Interaction volume radius: 5 \u00c5
Interaction volume height: 25 \u00c5
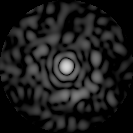
Disorder parameter: 0.83